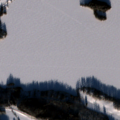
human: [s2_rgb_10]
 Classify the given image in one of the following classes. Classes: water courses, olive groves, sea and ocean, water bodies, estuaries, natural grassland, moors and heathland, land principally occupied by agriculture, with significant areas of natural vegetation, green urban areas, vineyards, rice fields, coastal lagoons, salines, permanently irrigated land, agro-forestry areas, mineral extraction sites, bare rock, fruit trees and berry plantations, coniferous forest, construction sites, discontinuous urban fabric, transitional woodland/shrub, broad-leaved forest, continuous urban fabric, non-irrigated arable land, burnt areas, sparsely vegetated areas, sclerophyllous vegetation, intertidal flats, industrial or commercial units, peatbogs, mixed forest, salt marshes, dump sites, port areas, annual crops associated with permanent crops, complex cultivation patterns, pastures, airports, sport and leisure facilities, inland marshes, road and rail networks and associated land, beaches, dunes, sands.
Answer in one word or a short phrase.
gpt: non-irrigated arable land, land principally occupied by agriculture, with significant areas of natural vegetation, mixed forest, water bodies